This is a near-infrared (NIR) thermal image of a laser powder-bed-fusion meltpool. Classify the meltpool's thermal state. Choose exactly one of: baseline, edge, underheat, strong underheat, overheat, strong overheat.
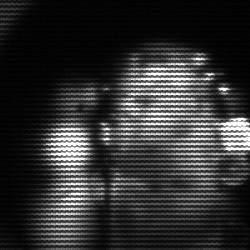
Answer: strong underheat